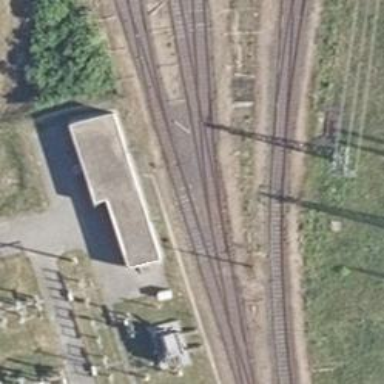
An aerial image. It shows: Railway switch.